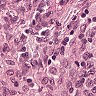
Metastatic tissue present: no